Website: apple
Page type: billing-address
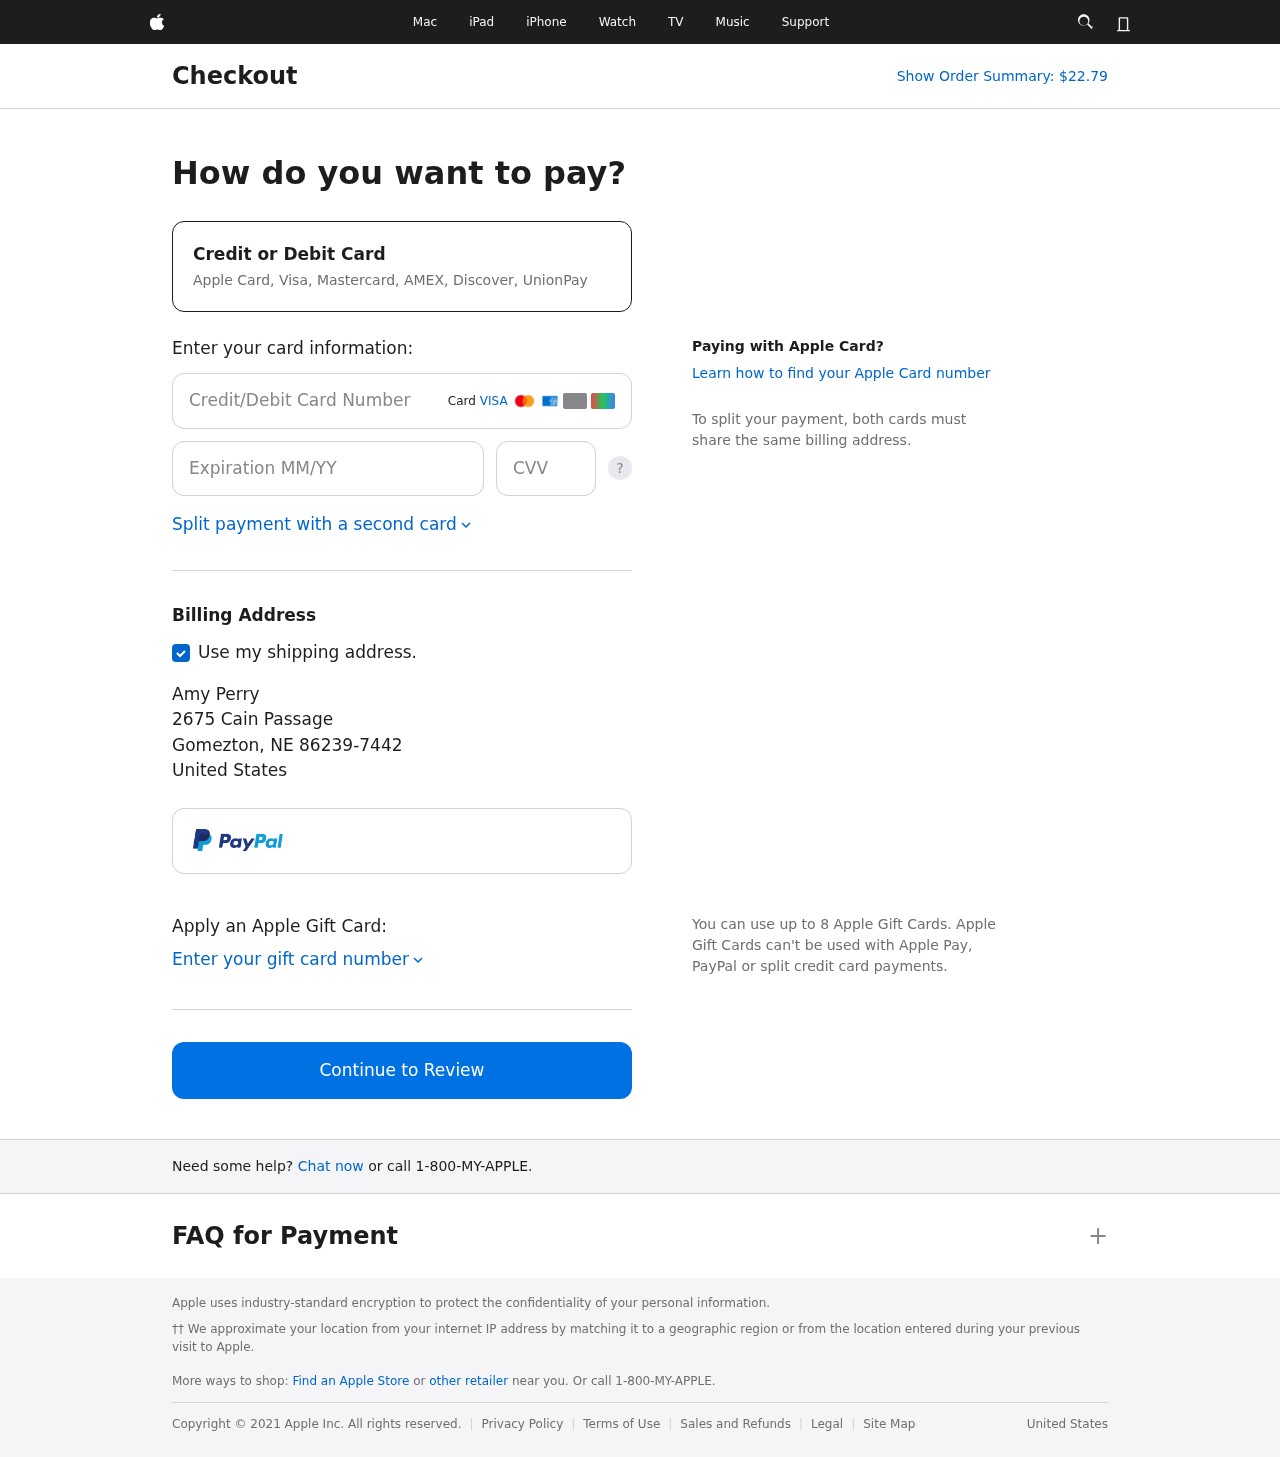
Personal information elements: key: PII_CARD_CVV
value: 4026
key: PII_CARD_EXPIRY
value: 03/30
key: PII_CARD_NUMBER
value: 3746 2914 2539 810
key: PII_CITY
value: Gomezton
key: PII_COUNTRY
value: United States
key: PII_FULLNAME
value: Amy Perry
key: PII_POSTCODE_FULL
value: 86239-7442
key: PII_STATE_ABBR
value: NE
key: PII_STREET
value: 2675 Cain Passage
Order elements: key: ORDER_TOTAL
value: Show Order Summary: $22.79